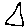
Label: triangle